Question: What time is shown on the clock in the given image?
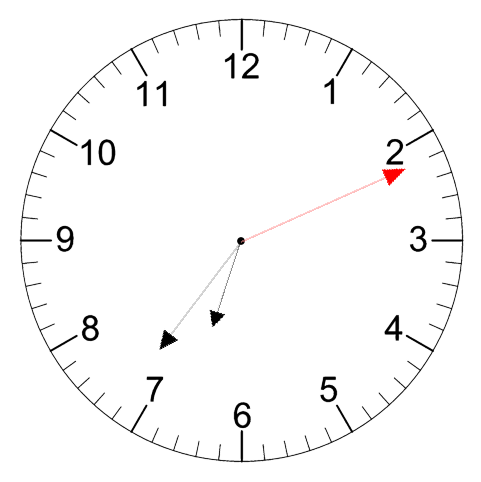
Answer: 06:36:11